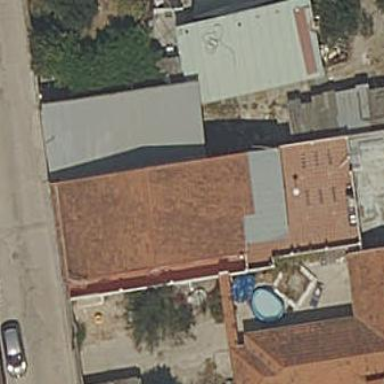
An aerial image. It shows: Residential building.